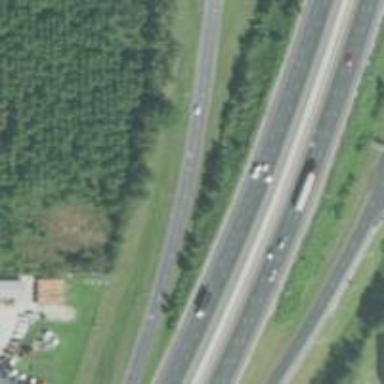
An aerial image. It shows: Diamond junction on motorway link.